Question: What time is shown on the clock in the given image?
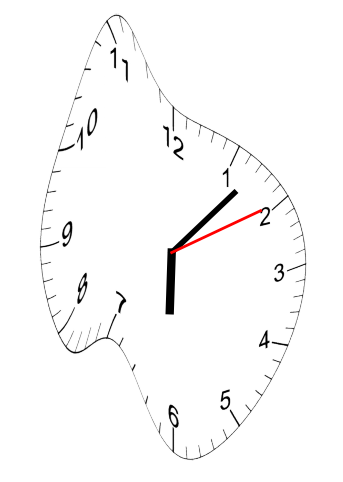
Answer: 06:07:10